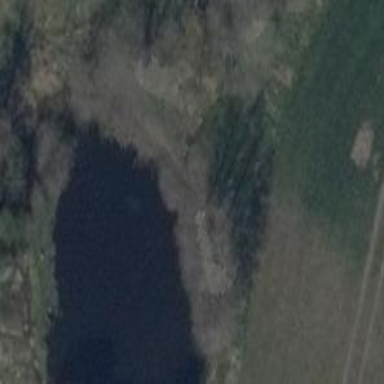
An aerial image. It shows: Peaceful pond surrounded by nature.